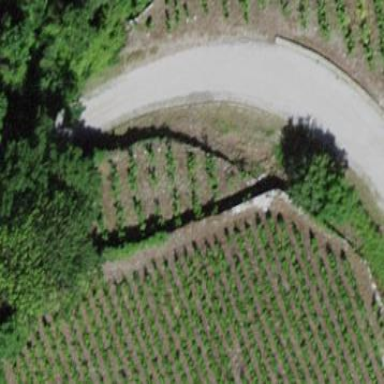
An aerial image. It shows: Vineyard with grape crops.